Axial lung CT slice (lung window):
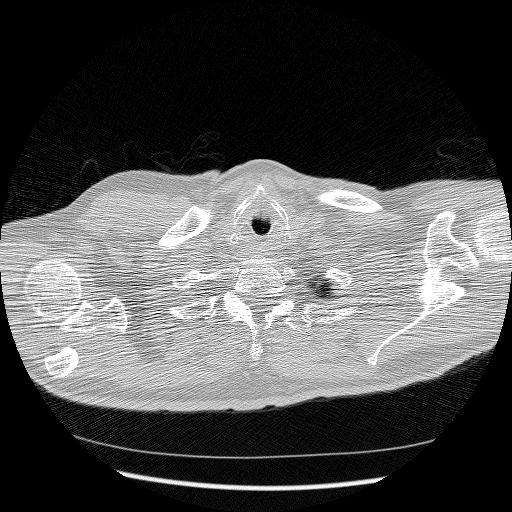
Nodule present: no